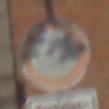
Verkehrszeichen: VerbotFahrzeugeAllerArt
Zusatzzeichen unten: SonstigeFahrzeugePersonengruppenFrei1
Umgebung: Outdoor, Suburban
Tageszeit: MorningAfternoon
Wetter: PartlyCloudy
Licht: Natural
Jahreszeit: NotSpecified
Kontrast: HighContrast